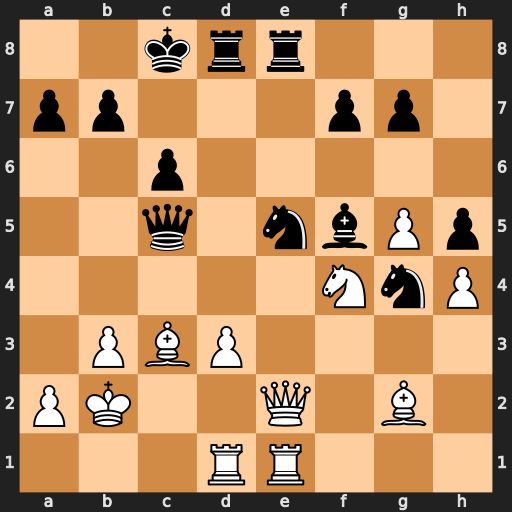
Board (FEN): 2krr3/pp3pp1/2p5/2q1nbPp/5NnP/1PBP4/PK2Q1B1/3RR3
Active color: w
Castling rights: -
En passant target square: -
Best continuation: d4 Nc4+ Qxc4 Qxc4 bxc4